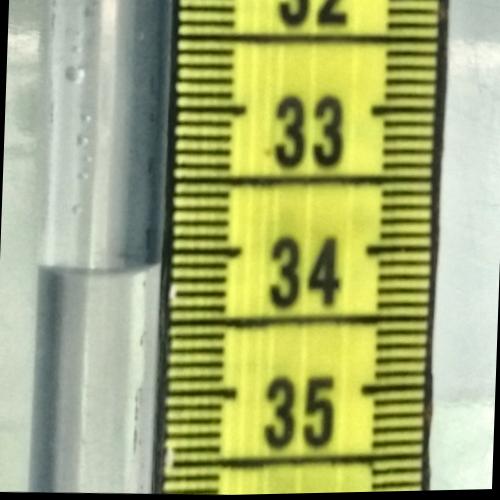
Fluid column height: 34.1 cm